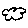
Label: cloud